Question: I want to independently move two legends on a map to save save and make the presentation nicer.
Here is the data:
'''
## INST..SUB.TYPE.DESCRIPTION Enrollment lat lng
## 1 CHARTER SCHOOL 274 42.66439 -73.76993
## 2 PUBLIC SCHOOL CENTRAL 525 42.62502 -74.13756
## 3 PUBLIC SCHOOL CENTRAL HIGH SCHOOL NA 40.67473 -73.69987
## 4 PUBLIC SCHOOL CITY 328 42.68278 -73.80083
## 5 PUBLIC SCHOOL CITY CENTRAL 288 42.15746 -78.74158
## 6 PUBLIC SCHOOL COMMON NA 43.73225 -74.73682
## 7 PUBLIC SCHOOL INDEPENDENT CENTRAL 284 42.60522 -73.87008
## 8 PUBLIC SCHOOL INDEPENDENT UNION FREE 337 42.74593 -73.69018
## 9 PUBLIC SCHOOL SPECIAL ACT 75 42.14680 -78.98159
## 10 PUBLIC SCHOOL UNION FREE 256 42.68424 -73.73292
'''
I saw in this post you can move two legends independent but when I try the legends don't go where I want (upper left corner, as in 'e1' plot, and right middle, as is 'e2' plot).
<URL>
The final desired output will be merged with another grid plot so I need to be able to assign it as a grob somehow. I'd like to understand how to actually move the legends as the other post worked for them it doesn't explain what's happening.
'''
library(ggplot2); library(maps); library(grid); library(gridExtra); library(gtable)
ny <- subset(map_data("county"), region %in% c("new york"))
ny$region <- ny$subregion
p3 <- ggplot(dat2, aes(x=lng, y=lat)) +
geom_polygon(data=ny, aes(x=long, y=lat, group = group))
(e1 <- p3 + geom_point(aes(colour=INST..SUB.TYPE.DESCRIPTION,
size = Enrollment), alpha = .3) +
geom_point() +
theme(legend.position = c( .2, .81),
legend.key = element_blank(),
legend.background = element_blank()) +
guides(size=FALSE, colour = guide_legend(title=NULL,
override.aes = list(alpha = 1, size=5))))
leg1 <- gtable_filter(ggplot_gtable(ggplot_build(e1)), "guide-box")
(e2 <- p3 + geom_point(aes(colour=INST..SUB.TYPE.DESCRIPTION,
size = Enrollment), alpha = .3) +
geom_point() +
theme(legend.position = c( .88, .5),
legend.key = element_blank(),
legend.background = element_blank()) +
guides(colour=FALSE))
leg2 <- gtable_filter(ggplot_gtable(ggplot_build(e2)), "guide-box")
(e3 <- p3 + geom_point(aes(colour=INST..SUB.TYPE.DESCRIPTION,
size = Enrollment), alpha = .3) +
geom_point() +
guides(colour=FALSE, size=FALSE))
plotNew <- arrangeGrob(leg1, e3,
heights = unit.c(leg1$height, unit(1, "npc") - leg1$height), ncol = 1)
plotNew <- arrangeGrob(plotNew, leg2,
widths = unit.c(unit(1, "npc") - leg2$width, leg2$width), nrow = 1)
grid.newpage()
plot1 <- grid.draw(plotNew)
plot2 <- ggplot(mtcars, aes(mpg, hp)) + geom_point()
grid.arrange(plot1, plot2)
'''
'''
e3 +
annotation_custom(grob = leg2, xmin = -74, xmax = -72.5, ymin = 41, ymax = 42.5) +
annotation_custom(grob = leg1, xmin = -80, xmax = -76, ymin = 43.7, ymax = 45)
'''
'''
dat2 <-
structure(list(INST..SUB.TYPE.DESCRIPTION = c("CHARTER SCHOOL",
"PUBLIC SCHOOL CENTRAL", "PUBLIC SCHOOL CENTRAL HIGH SCHOOL",
"PUBLIC SCHOOL CITY", "PUBLIC SCHOOL CITY CENTRAL", "PUBLIC SCHOOL COMMON",
"PUBLIC SCHOOL INDEPENDENT CENTRAL", "PUBLIC SCHOOL INDEPENDENT UNION FREE",
"PUBLIC SCHOOL SPECIAL ACT", "PUBLIC SCHOOL UNION FREE"), Enrollment = c(274,
525, NA, 328, 288, NA, 284, 337, 75, 256), lat = c(42.6643890904276,
42.6250153712452, 40.6747307730359, 42.6827826714356, 42.1574638634531,
43.732253, 42.60522, 42.7459287878497, 42.146804, 42.6842408825698
), lng = c(-73.769926191186, -74.1375573966339, -73.6998654715486,
-73.800826733851, -78.7415828275227, -74.73682, -73.87008, -73.6901801893874,
-78.981588, -73.7329216476674)), .Names = c("INST..SUB.TYPE.DESCRIPTION",
"Enrollment", "lat", "lng"), row.names = c(NA, -10L), class = "data.frame")
'''

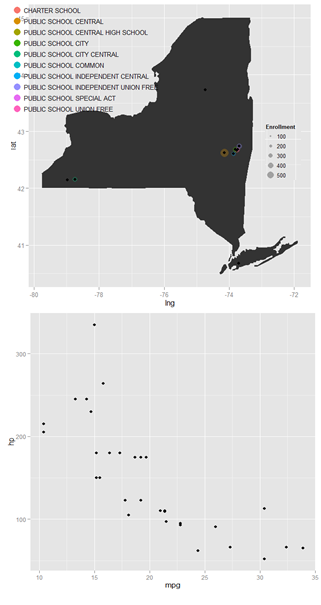
Answer: Viewports can be positioned with some precision. In the example below, the two legends are extracted then placed within their own viewports. The viewports are contained within coloured rectangles to show their positioning. Also, I placed the map and the scatterplot within viewports. Getting the text size and dot size right so that the upper left legend squeezed into the available space was a bit of a fiddle.
'''
library(ggplot2); library(maps); library(grid); library(gridExtra); library(gtable)
ny <- subset(map_data("county"), region %in% c("new york"))
ny$region <- ny$subregion
p3 <- ggplot(dat2, aes(x = lng, y = lat)) +
geom_polygon(data=ny, aes(x = long, y = lat, group = group))
# Get the colour legend
(e1 <- p3 + geom_point(aes(colour = INST..SUB.TYPE.DESCRIPTION,
size = Enrollment), alpha = .3) +
geom_point() + theme_gray(9) +
guides(size = FALSE, colour = guide_legend(title = NULL,
override.aes = list(alpha = 1, size = 3))) +
theme(legend.key.size = unit(.35, "cm"),
legend.key = element_blank(),
legend.background = element_blank()))
leg1 <- gtable_filter(ggplot_gtable(ggplot_build(e1)), "guide-box")
# Get the size legend
(e2 <- p3 + geom_point(aes(colour=INST..SUB.TYPE.DESCRIPTION,
size = Enrollment), alpha = .3) +
geom_point() + theme_gray(9) +
guides(colour = FALSE) +
theme(legend.key = element_blank(),
legend.background = element_blank()))
leg2 <- gtable_filter(ggplot_gtable(ggplot_build(e2)), "guide-box")
# Get first base plot - the map
(e3 <- p3 + geom_point(aes(colour = INST..SUB.TYPE.DESCRIPTION,
size = Enrollment), alpha = .3) +
geom_point() +
guides(colour = FALSE, size = FALSE))
# For getting the size of the y-axis margin
gt <- ggplot_gtable(ggplot_build(e3))
# Get second base plot - the scatterplot
plot2 <- ggplot(mtcars, aes(mpg, hp)) + geom_point()
# png("p.png", 600, 700, units = "px")
grid.newpage()
# Two viewport: map and scatterplot
pushViewport(viewport(layout = grid.layout(2, 1)))
# Map first
pushViewport(viewport(layout.pos.row = 1))
grid.draw(ggplotGrob(e3))
# position size legend
pushViewport(viewport(x = unit(1, "npc") - unit(1, "lines"),
y = unit(.5, "npc"),
w = leg2$widths, h = .4,
just = c("right", "centre")))
grid.draw(leg2)
grid.rect(gp=gpar(col = "red", fill = "NA"))
popViewport()
# position colour legend
pushViewport(viewport(x = sum(gt$widths[1:3]),
y = unit(1, "npc") - unit(1, "lines"),
w = leg1$widths, h = .33,
just = c("left", "top")))
grid.draw(leg1)
grid.rect(gp=gpar(col = "red", fill = "NA"))
popViewport(2)
# Scatterplot second
pushViewport(viewport(layout.pos.row = 2))
grid.draw(ggplotGrob(plot2))
popViewport()
# dev.off()
'''